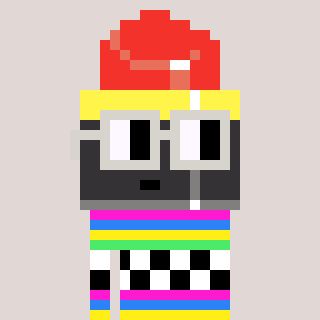
a pixel art character with square light gray glasses, a lipstick-shaped head and a slimegreen-colored body on a warm background